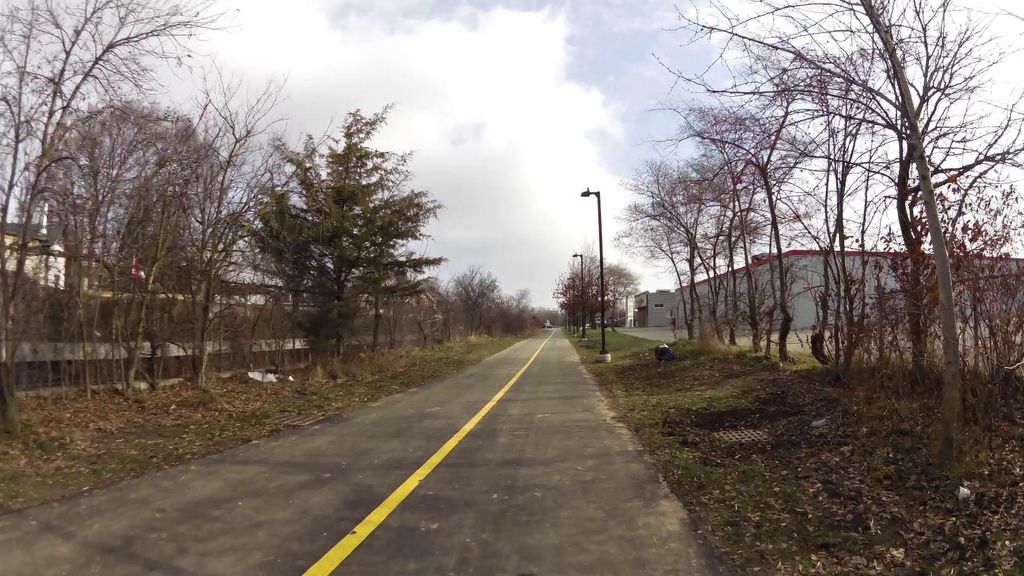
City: kitchener-waterloo